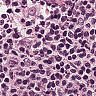
Metastatic tissue present: no